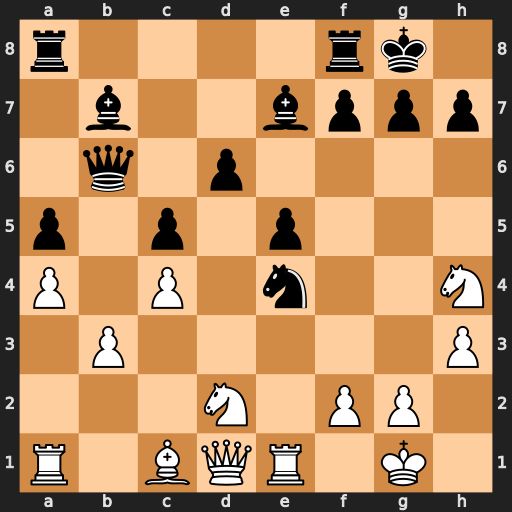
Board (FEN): r4rk1/1b2bppp/1q1p4/p1p1p3/P1P1n2N/1P5P/3N1PP1/R1BQR1K1
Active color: w
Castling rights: -
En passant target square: -
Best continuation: Nf5 Nf6 Nxe7+